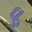
Label: 8